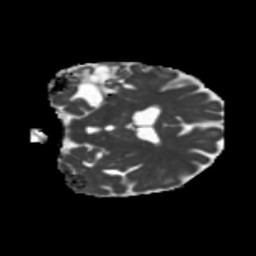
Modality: MD
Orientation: coronal
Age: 58
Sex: female
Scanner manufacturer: siemens
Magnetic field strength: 3 T
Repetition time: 5.25 s
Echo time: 0.08 s